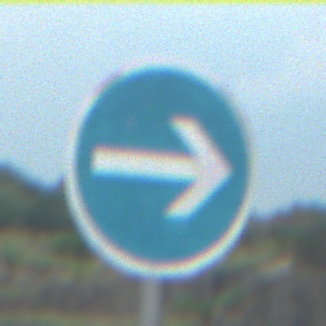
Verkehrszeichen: VorgeschriebeneFahrtrichtungHierRechts
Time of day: MorningAfternoon
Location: Outdoor (Nature)
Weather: PartlyCloudy
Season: NotSpecified
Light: Natural